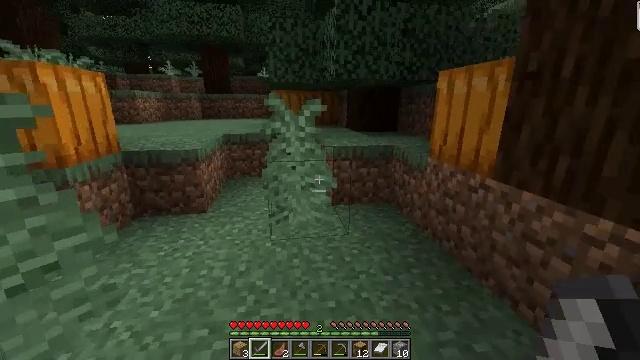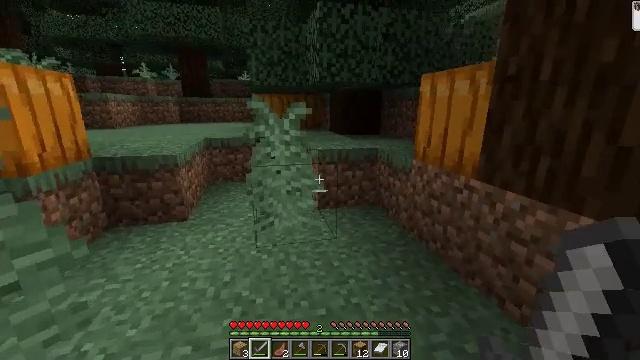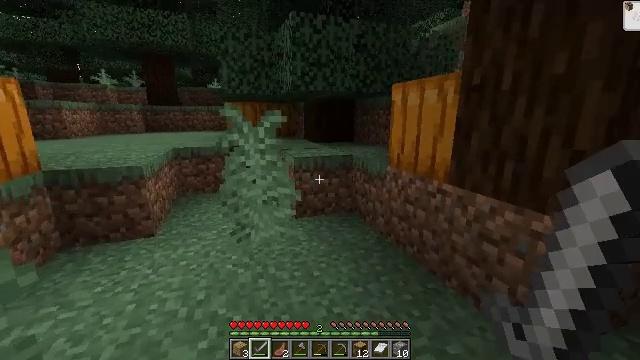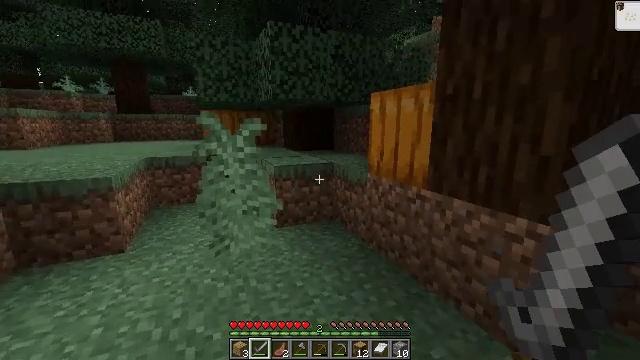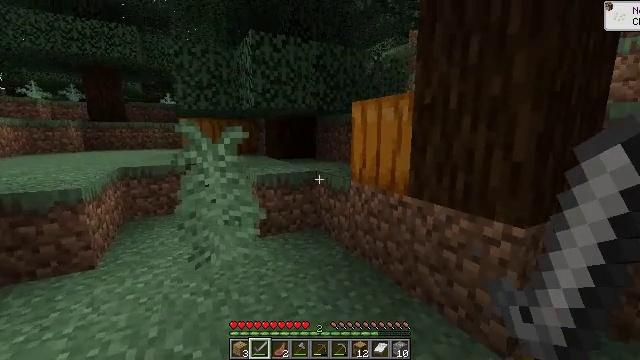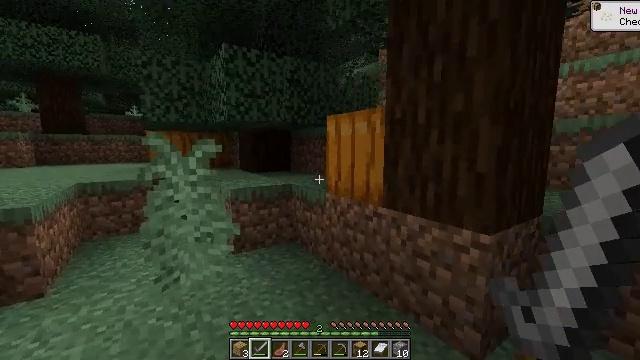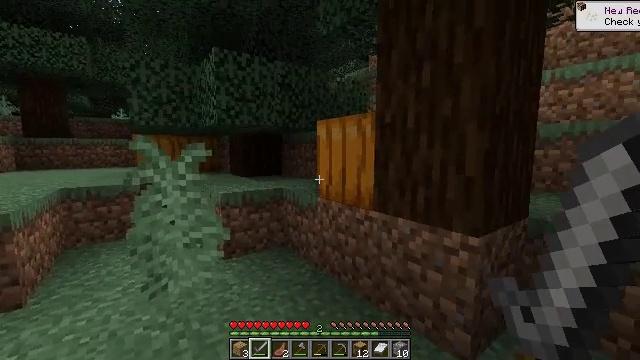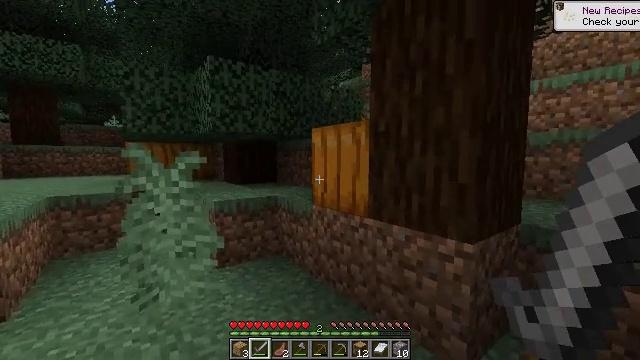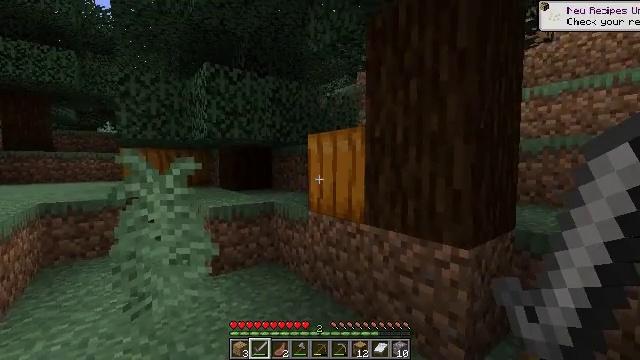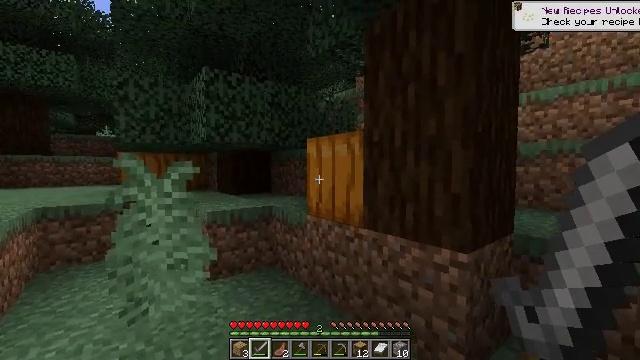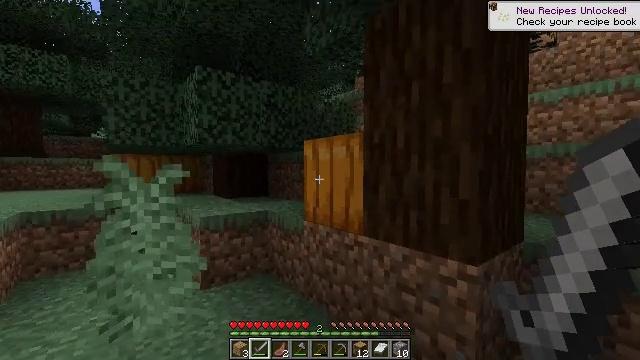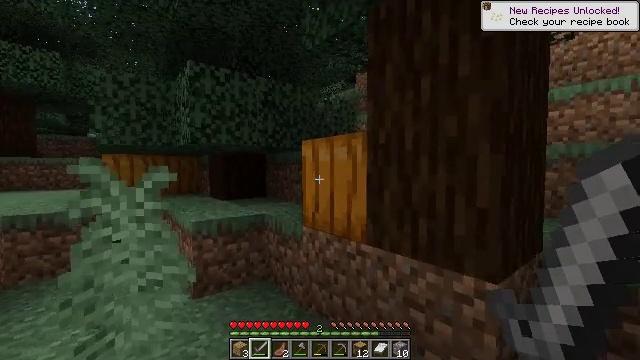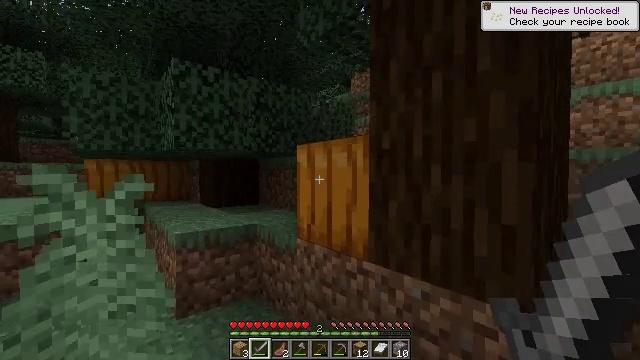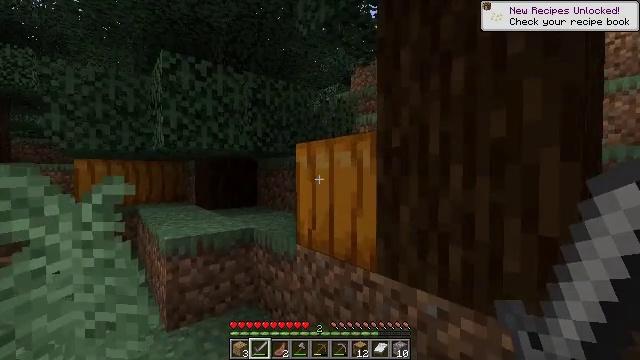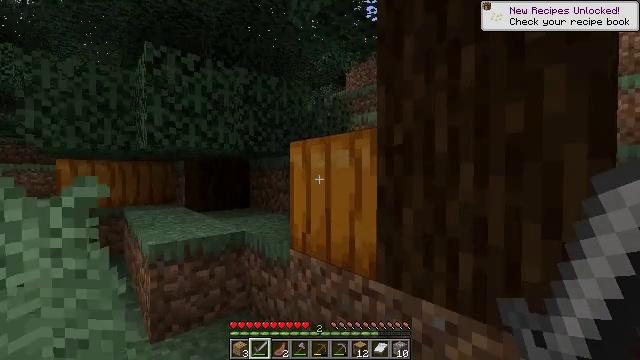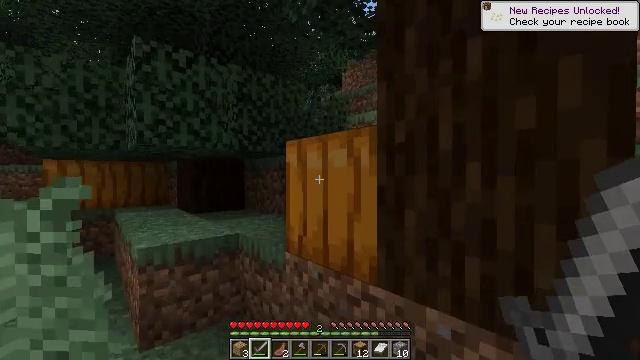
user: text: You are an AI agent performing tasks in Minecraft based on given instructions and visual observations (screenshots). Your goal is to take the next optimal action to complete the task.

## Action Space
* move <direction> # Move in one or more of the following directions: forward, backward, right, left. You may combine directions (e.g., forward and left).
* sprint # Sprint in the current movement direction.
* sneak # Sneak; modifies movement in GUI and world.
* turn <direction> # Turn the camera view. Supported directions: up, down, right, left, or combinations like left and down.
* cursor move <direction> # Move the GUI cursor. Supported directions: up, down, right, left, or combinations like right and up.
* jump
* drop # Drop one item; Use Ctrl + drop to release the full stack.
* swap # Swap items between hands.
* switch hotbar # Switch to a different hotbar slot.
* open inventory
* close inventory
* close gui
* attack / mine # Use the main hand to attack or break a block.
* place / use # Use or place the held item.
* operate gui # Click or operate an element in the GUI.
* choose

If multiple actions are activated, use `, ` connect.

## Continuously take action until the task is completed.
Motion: motion action
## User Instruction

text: Harvest a pumpkin from the field.
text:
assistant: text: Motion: turn right
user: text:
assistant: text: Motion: turn right and up
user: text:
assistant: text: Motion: turn right and up
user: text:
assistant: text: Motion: turn right and up
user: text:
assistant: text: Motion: turn right and up
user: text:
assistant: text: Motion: turn right
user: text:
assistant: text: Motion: turn right and up
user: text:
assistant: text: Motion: turn up
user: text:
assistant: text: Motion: move forward
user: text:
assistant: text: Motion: move forward
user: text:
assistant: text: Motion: move forward
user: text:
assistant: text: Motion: move forward, turn right and up
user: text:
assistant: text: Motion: move forward
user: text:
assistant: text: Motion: move forward, turn right
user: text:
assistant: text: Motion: move forward
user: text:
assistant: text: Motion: move forward
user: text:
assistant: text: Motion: move forward
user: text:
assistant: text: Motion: move forward
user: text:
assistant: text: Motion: attack / mine
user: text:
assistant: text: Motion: attack / mine
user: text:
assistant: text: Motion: attack / mine
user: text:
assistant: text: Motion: attack / mine
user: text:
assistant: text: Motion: attack / mine
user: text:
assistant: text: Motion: attack / mine
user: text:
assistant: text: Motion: attack / mine
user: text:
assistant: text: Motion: attack / mine
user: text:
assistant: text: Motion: attack / mine
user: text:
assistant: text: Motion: attack / mine
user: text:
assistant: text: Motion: attack / mine
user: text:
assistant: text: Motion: attack / mine